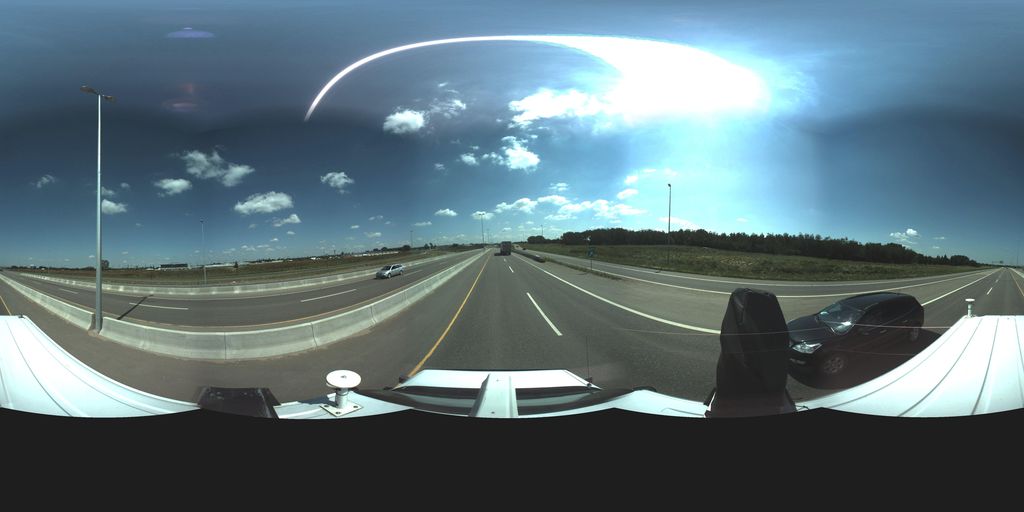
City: saskatoon